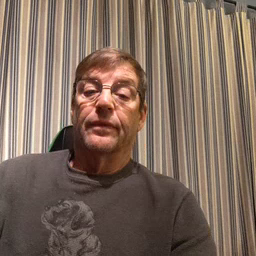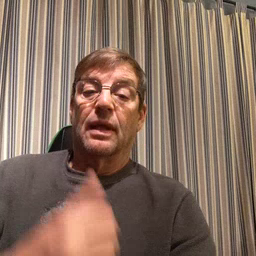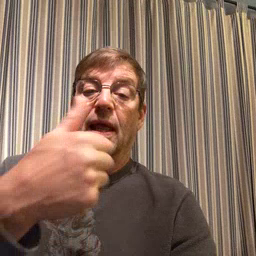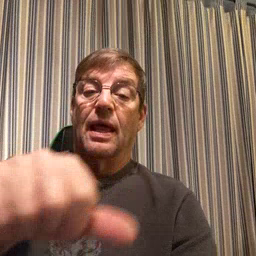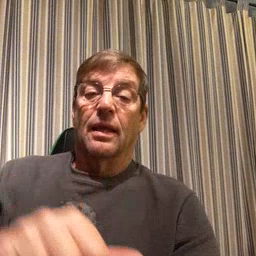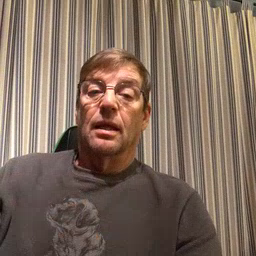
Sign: any